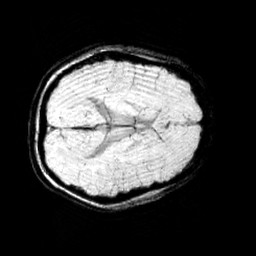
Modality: minIP
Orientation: axial
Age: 12
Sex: female
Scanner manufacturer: siemens
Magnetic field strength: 3 T
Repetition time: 0.027 s
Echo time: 0.02 s